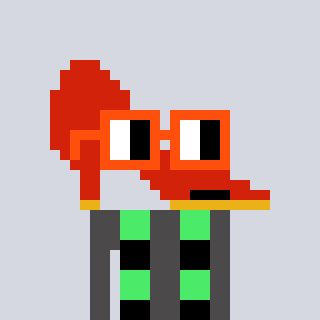
a pixel art character with square orange glasses, a highheel-shaped head and a grayscale-colored body on a cool background